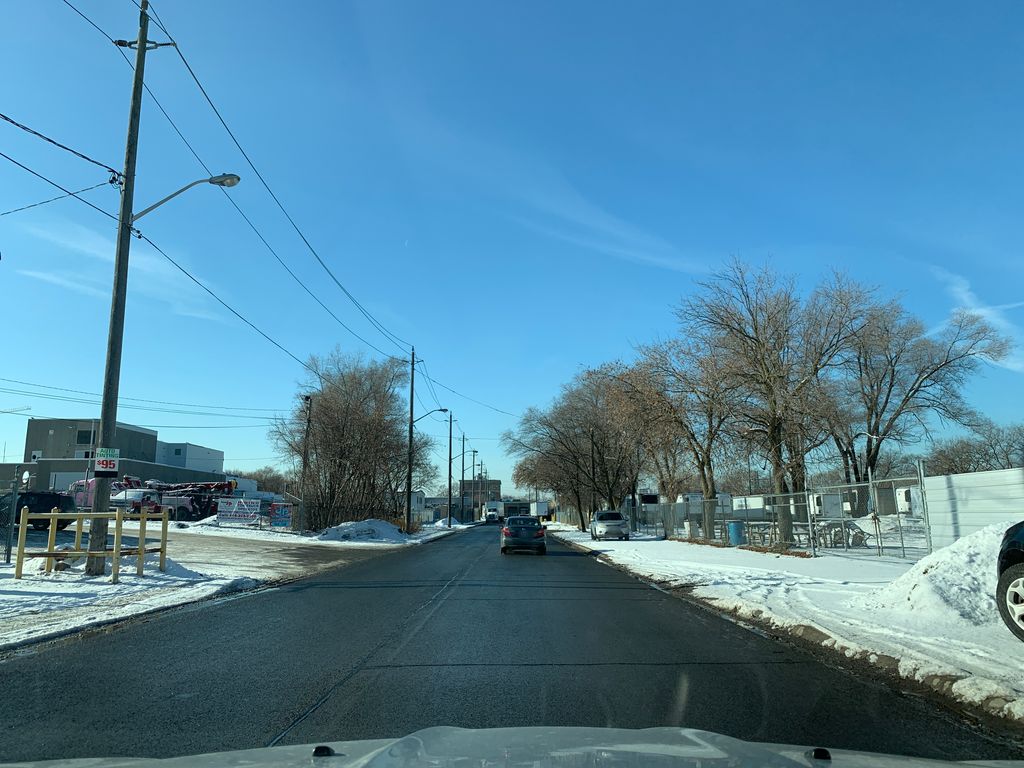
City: toronto